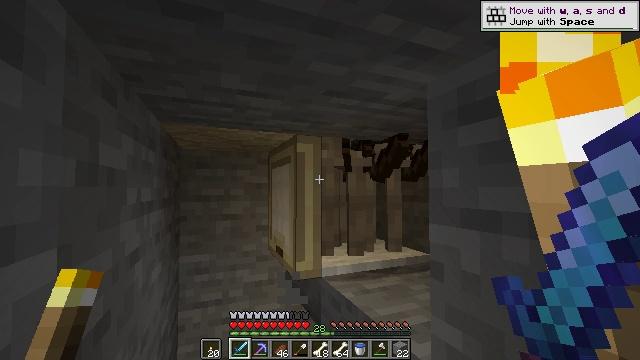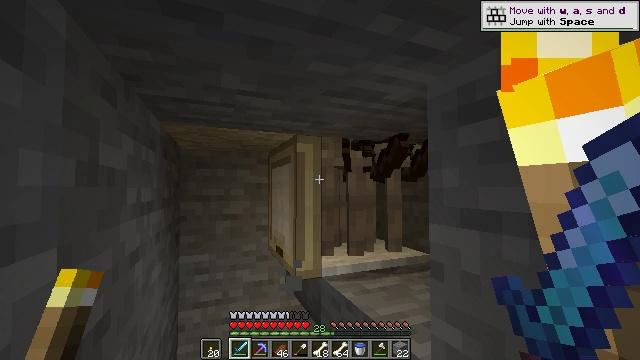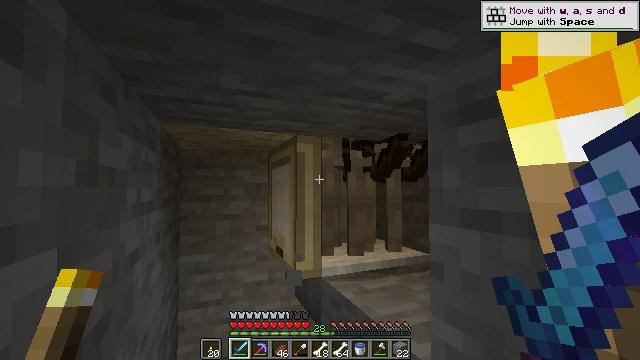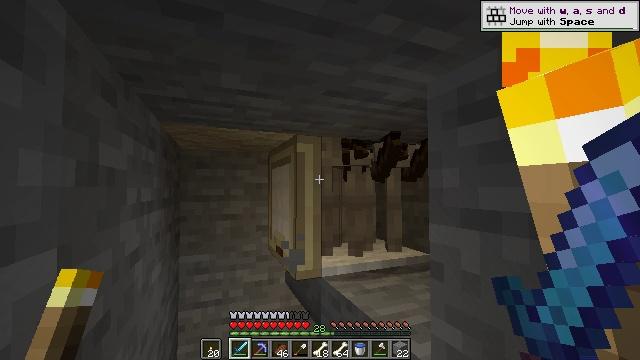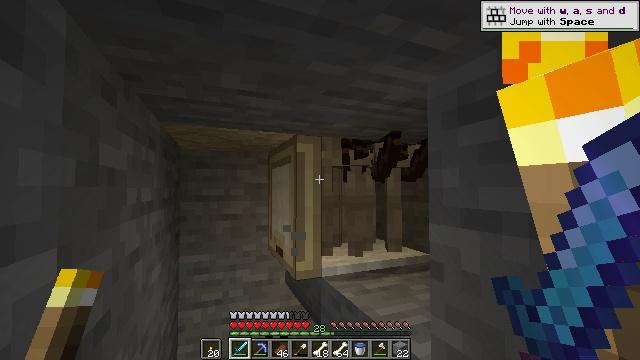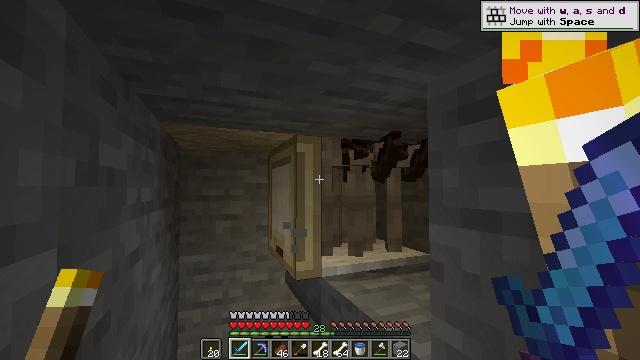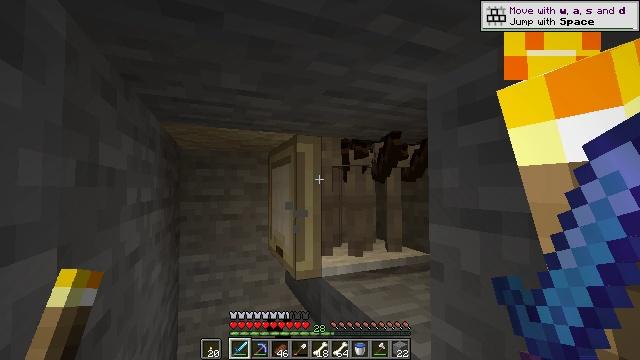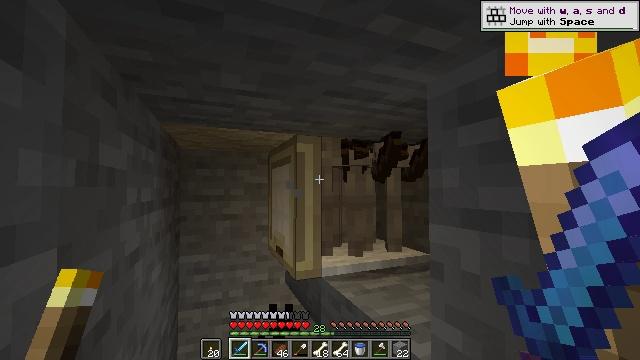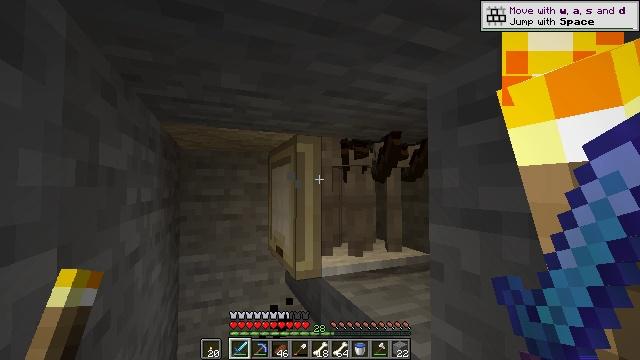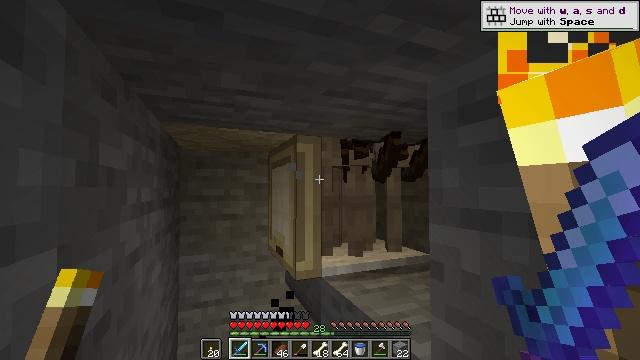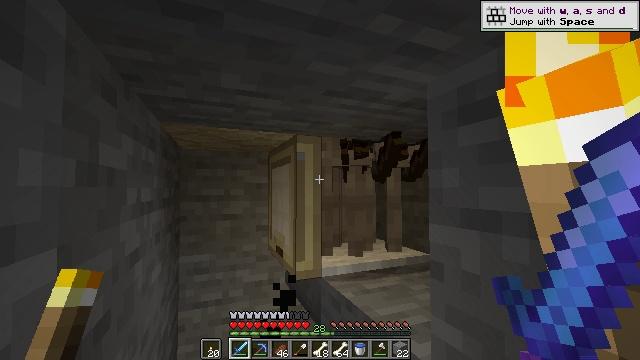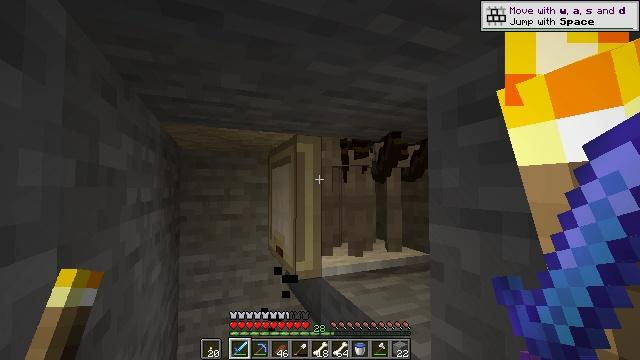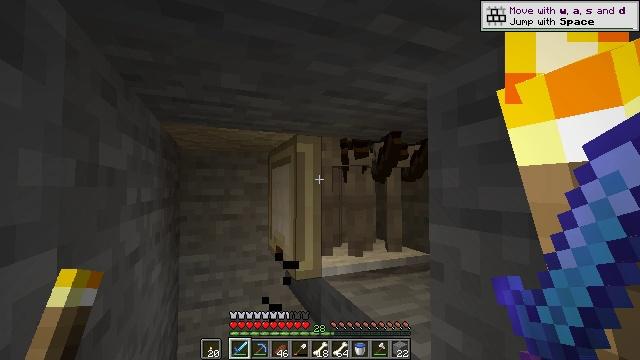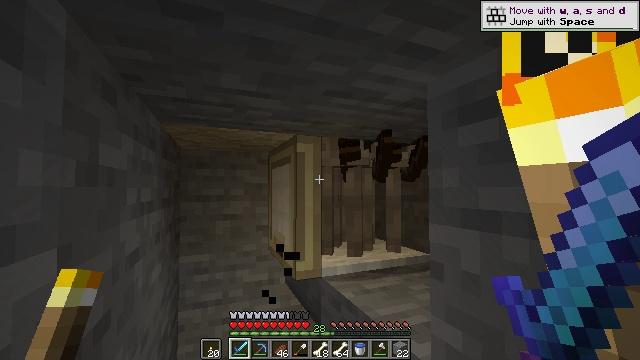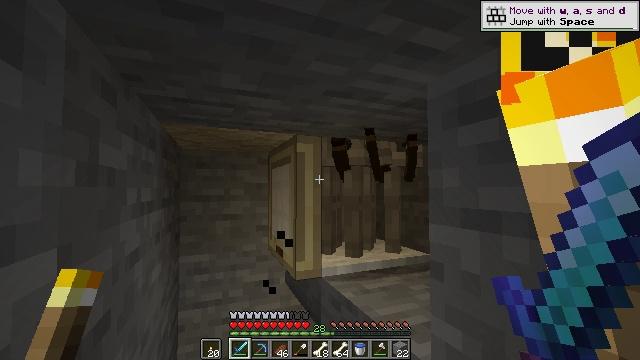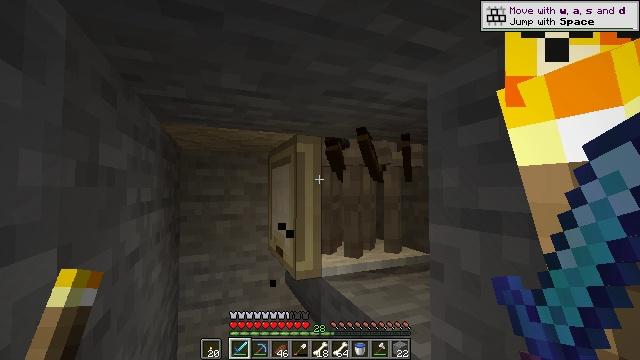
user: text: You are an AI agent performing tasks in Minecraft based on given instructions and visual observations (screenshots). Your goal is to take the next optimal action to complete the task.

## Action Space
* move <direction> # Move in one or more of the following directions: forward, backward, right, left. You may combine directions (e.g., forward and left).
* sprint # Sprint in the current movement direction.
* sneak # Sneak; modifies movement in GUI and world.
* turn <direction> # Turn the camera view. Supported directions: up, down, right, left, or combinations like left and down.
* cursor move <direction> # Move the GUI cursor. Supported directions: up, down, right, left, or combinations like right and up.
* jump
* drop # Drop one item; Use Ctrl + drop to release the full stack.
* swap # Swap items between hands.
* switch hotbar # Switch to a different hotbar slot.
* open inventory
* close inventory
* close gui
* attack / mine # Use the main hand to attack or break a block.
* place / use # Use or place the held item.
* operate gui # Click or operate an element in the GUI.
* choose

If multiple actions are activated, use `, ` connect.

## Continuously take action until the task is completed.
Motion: motion action
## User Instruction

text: Fight a skeleton.
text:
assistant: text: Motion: no_op
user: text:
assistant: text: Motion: no_op
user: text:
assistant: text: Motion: no_op
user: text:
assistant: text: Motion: no_op
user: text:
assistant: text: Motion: no_op
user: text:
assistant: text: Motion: no_op
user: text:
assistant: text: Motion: no_op
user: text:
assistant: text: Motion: no_op
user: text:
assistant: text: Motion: no_op
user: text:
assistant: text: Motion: no_op
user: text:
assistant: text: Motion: no_op
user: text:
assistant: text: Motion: no_op
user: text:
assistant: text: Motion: no_op
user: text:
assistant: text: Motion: no_op
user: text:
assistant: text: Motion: no_op
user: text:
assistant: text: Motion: no_op
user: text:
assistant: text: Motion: no_op
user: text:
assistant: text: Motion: no_op
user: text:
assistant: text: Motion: no_op
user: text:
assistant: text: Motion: no_op
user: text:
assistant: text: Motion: no_op
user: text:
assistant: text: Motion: no_op
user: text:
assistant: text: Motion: no_op
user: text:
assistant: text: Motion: no_op
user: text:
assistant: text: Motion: no_op
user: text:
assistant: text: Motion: no_op
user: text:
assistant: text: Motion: no_op
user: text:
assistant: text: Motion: no_op
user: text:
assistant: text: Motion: no_op
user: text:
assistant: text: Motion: no_op